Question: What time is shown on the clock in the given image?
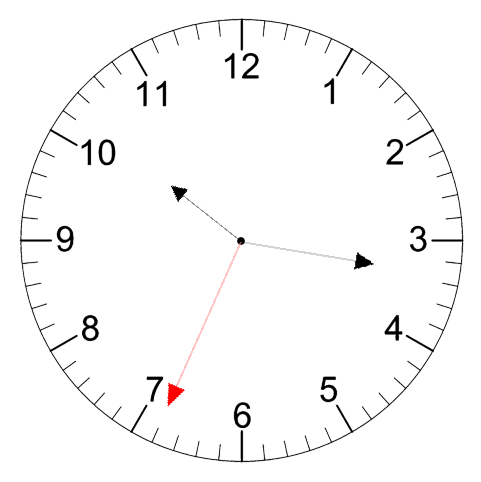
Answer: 10:16:34